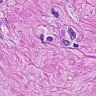
Metastatic tissue present: yes